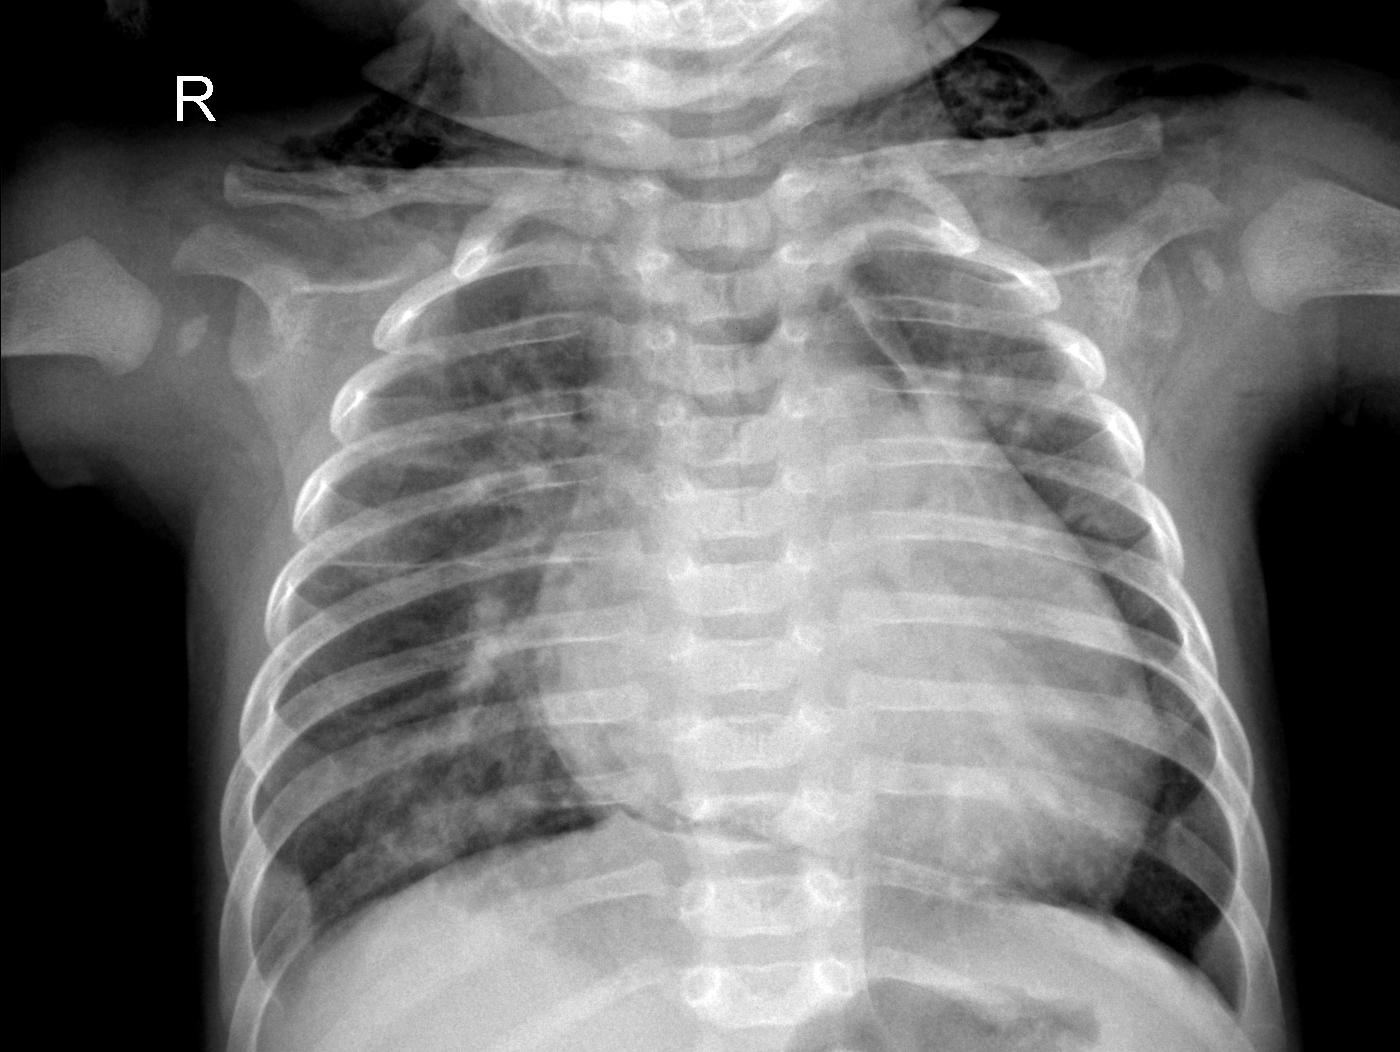
Diagnosis: PNEUMONIA